Field crop: maize
Growth stage: 2
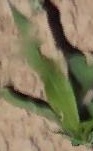
Species: maize